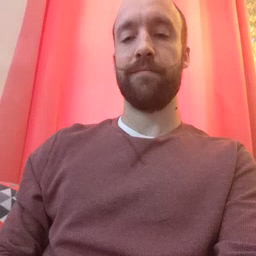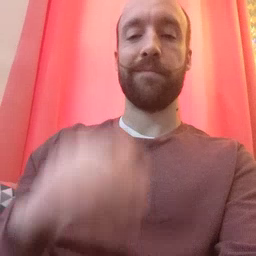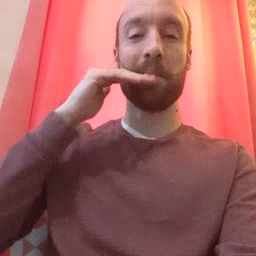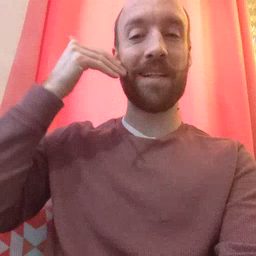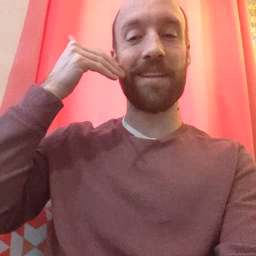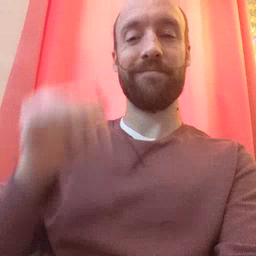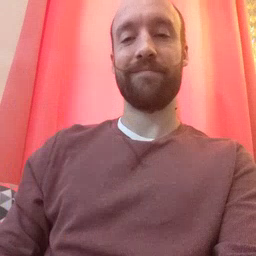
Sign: smile